Interaction volume radius: 10 \u00c5
Interaction volume height: 35 \u00c5
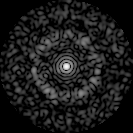
Disorder parameter: 0.8275